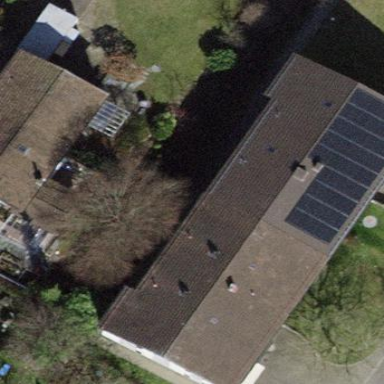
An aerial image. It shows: Pitched roof building.